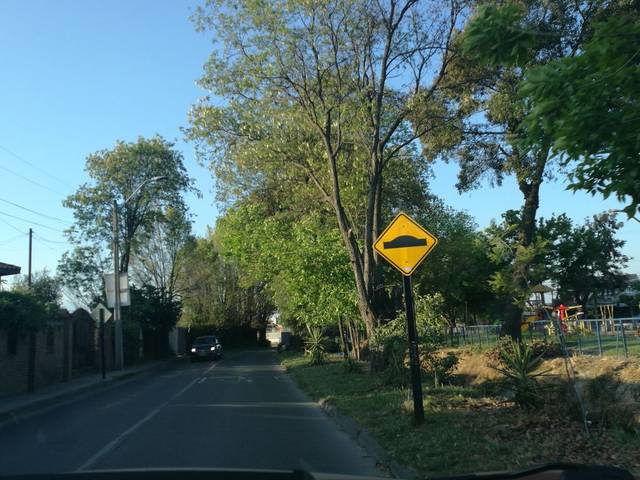
Region: Chile
Coordinates: -34.189, -70.729